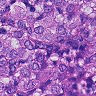
Metastatic tissue present: yes